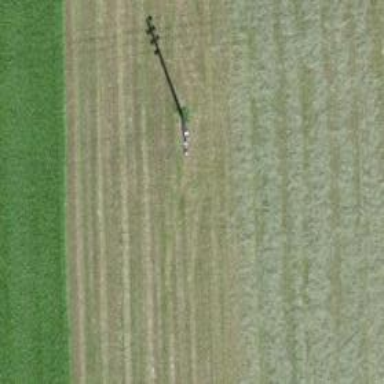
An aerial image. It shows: Minor power line.